Interaction volume radius: 10 \u00c5
Interaction volume height: 20 \u00c5
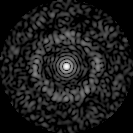
Disorder parameter: 0.8631